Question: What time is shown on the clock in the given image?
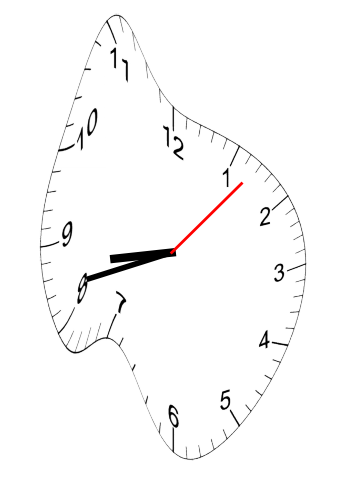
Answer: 08:42:07